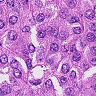
Metastatic tissue present: yes